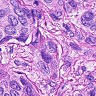
Metastatic tissue present: yes